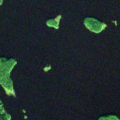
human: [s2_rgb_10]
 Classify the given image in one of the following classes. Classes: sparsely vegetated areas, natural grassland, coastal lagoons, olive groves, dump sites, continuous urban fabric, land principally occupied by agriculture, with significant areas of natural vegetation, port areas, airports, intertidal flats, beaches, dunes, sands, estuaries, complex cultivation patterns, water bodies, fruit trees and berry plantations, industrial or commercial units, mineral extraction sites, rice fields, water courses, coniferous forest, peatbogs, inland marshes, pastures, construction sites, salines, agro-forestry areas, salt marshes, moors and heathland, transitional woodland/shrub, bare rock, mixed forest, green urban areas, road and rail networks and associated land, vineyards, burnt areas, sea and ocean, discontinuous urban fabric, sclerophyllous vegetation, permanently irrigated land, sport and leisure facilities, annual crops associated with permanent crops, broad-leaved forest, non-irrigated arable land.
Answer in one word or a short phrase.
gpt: mixed forest, water bodies